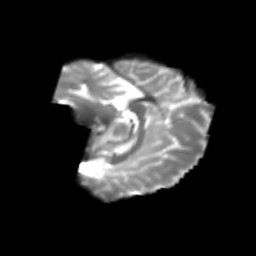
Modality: T2w
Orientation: sagittal
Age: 21
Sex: female
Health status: healthy